Question: Is it possible to split a template like below image?

If it is, may I get some instructions on how to do it please? I've only managed to create the 3 frames in a configuration that is basically rotated with 90 (or 270) degrees from this one.
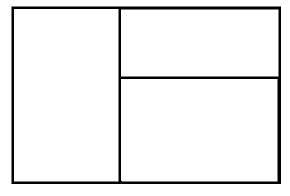
Answer: No, this is not possible. <URL>:
> [...] to create a template like the one below, you use the template concept of Smart Forms: [...] The cells of the colored part cover several lines. [...]
The linked article also contains an example on how to split the contents into separate windows.